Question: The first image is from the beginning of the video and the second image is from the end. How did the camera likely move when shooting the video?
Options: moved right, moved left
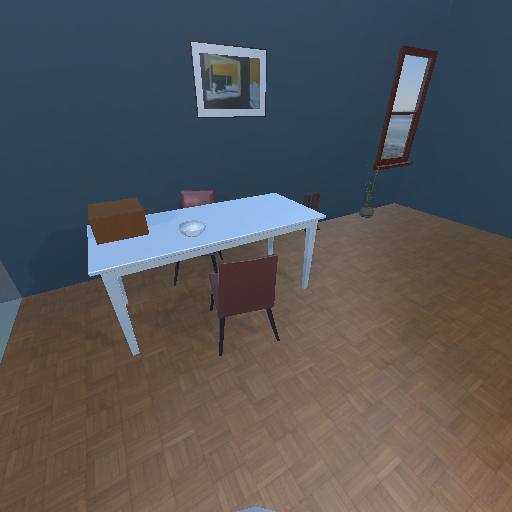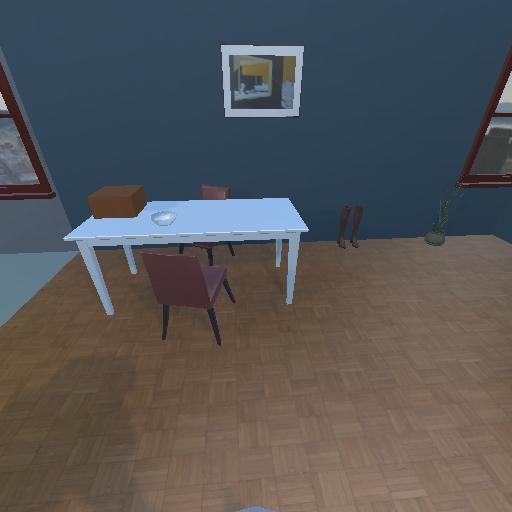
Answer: moved right